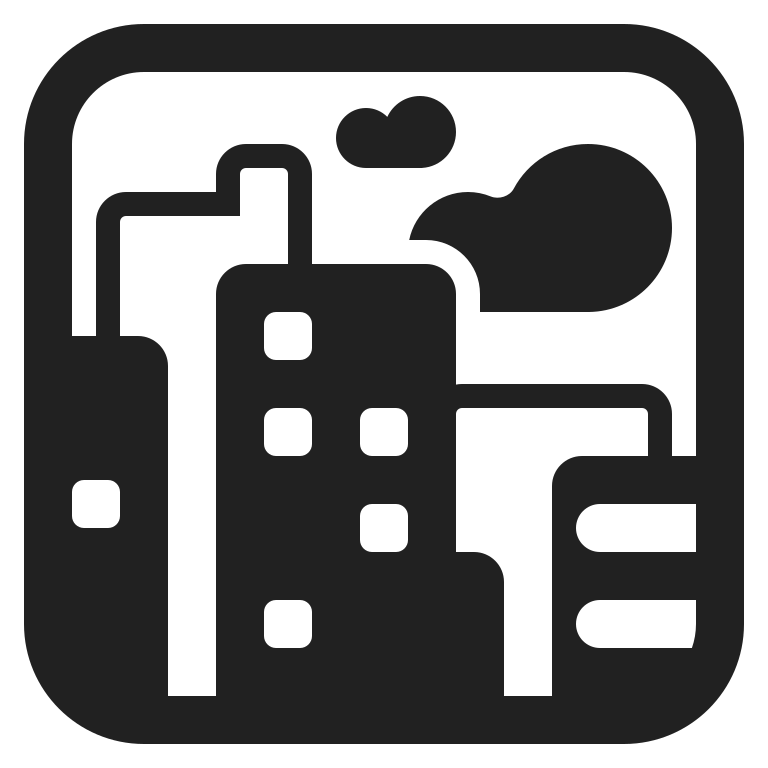
cityscape high contrast